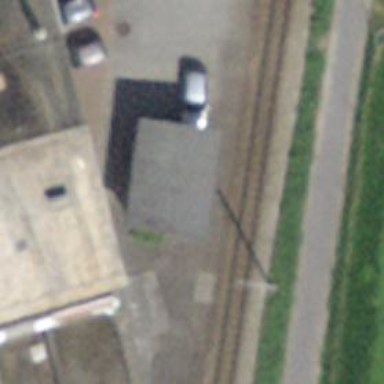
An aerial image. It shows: Shelter at railway halt.